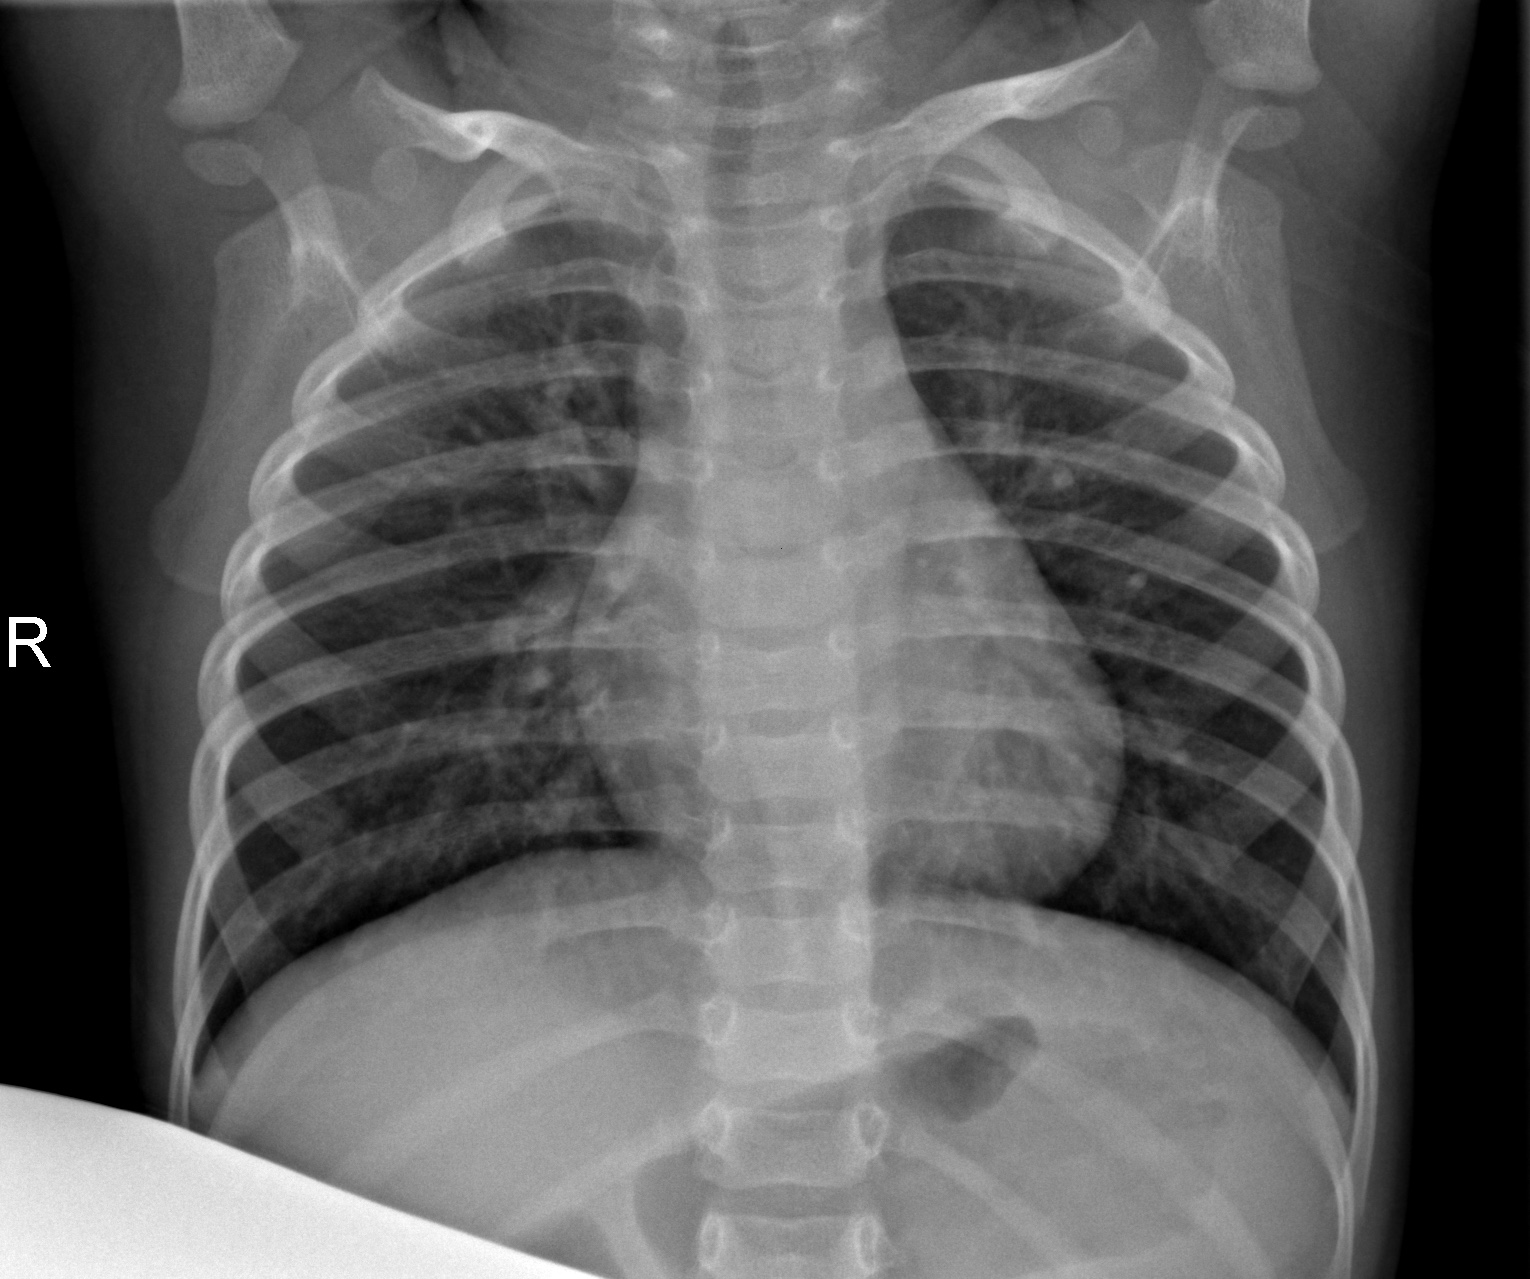
Diagnosis: NORMAL